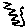
Label: zigzag